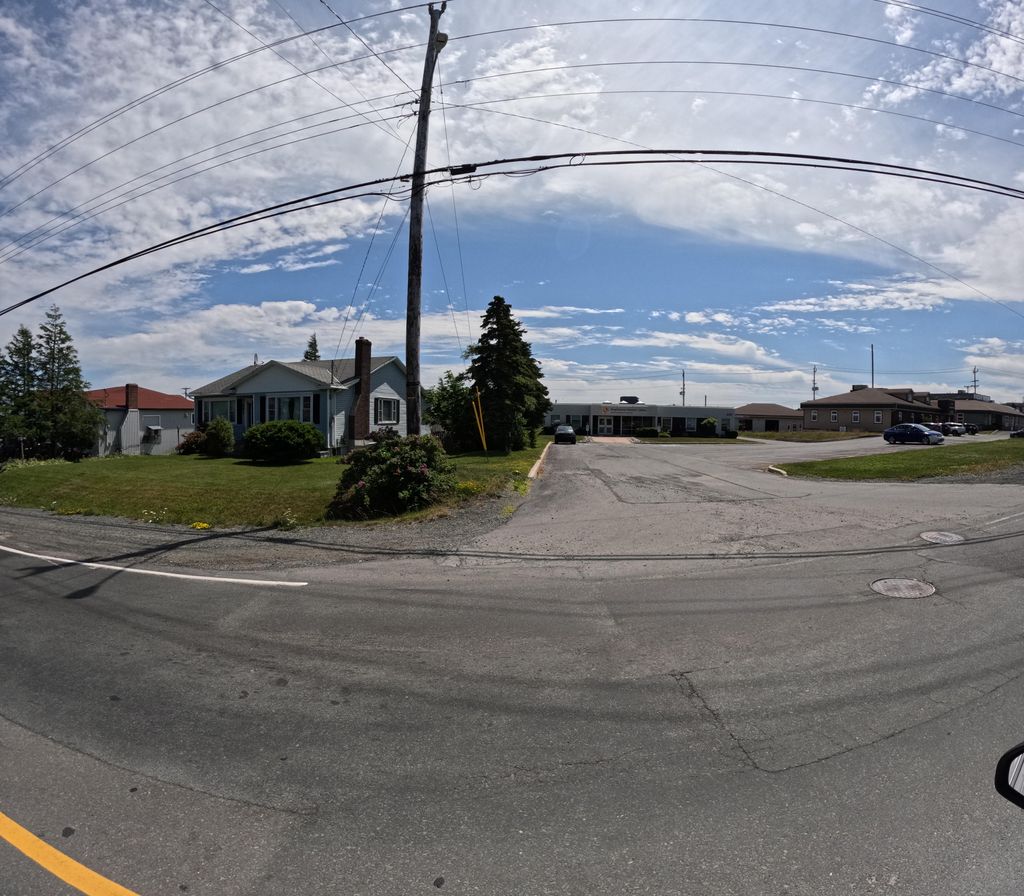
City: st_johns